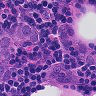
Metastatic tissue present: yes